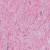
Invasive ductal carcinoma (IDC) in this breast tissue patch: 1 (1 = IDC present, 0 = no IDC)